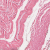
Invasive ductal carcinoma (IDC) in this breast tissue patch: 0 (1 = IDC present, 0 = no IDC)